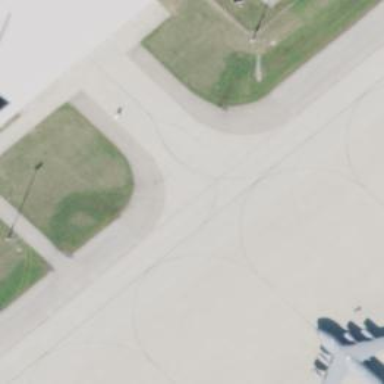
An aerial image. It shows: Image of taxiway at airport.